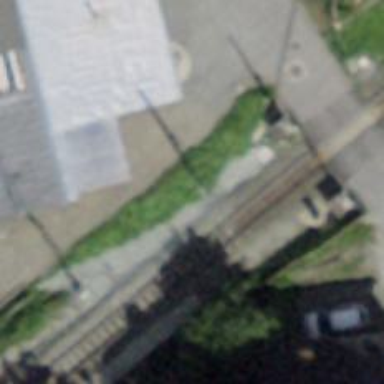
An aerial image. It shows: Railway signal.